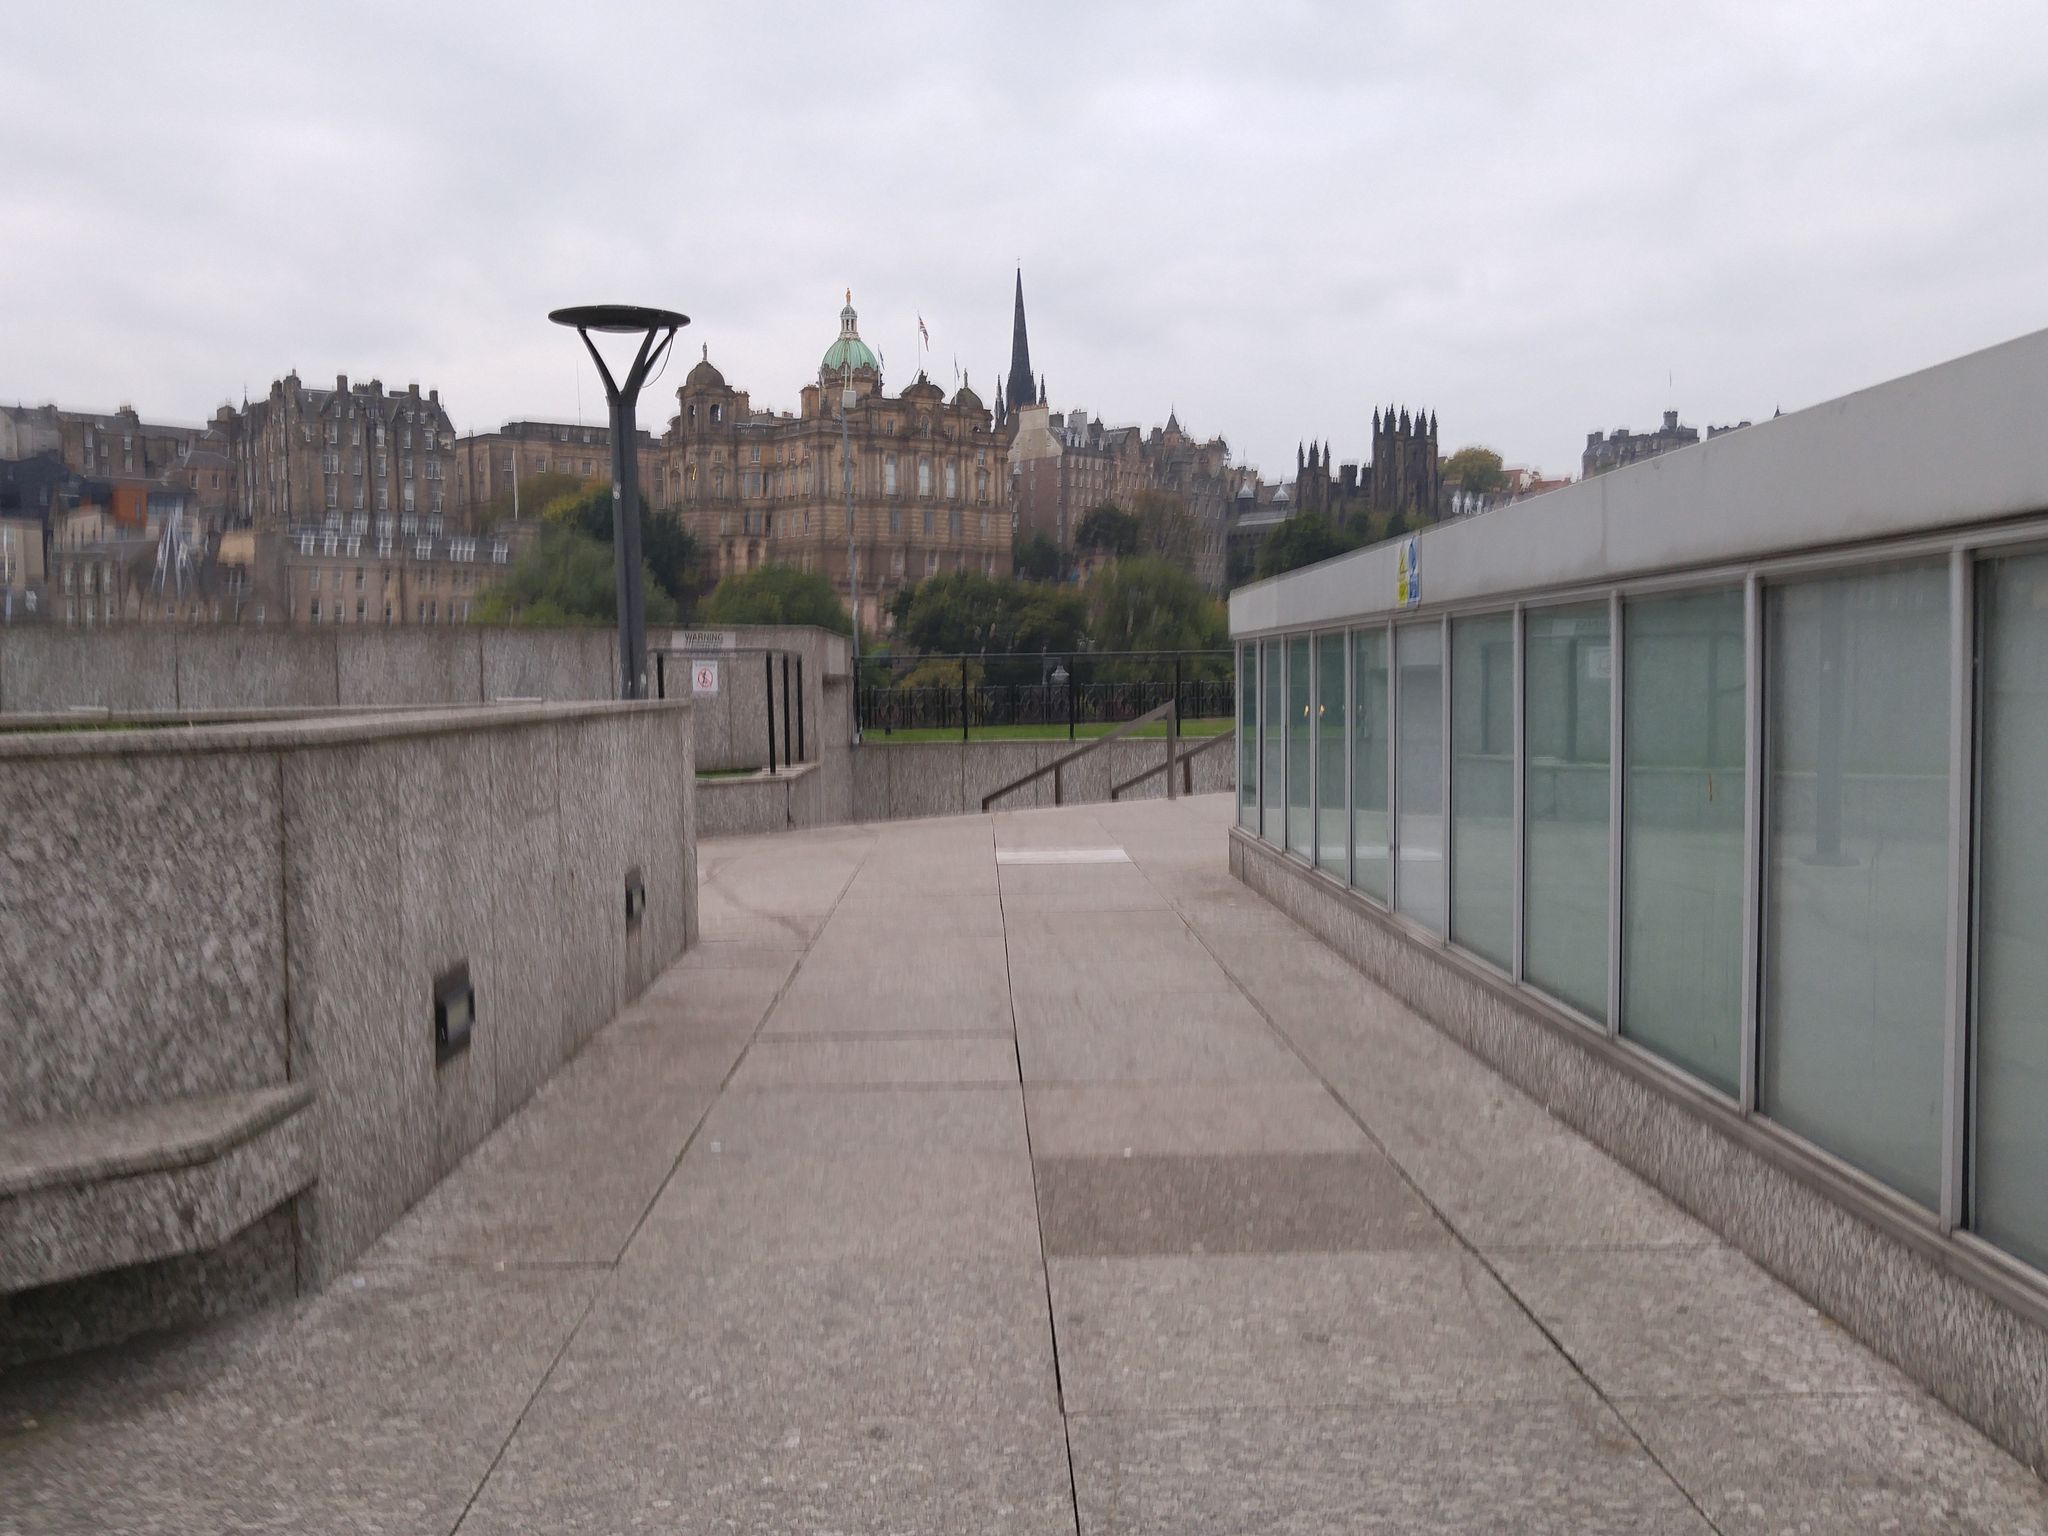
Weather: cloudy
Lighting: day
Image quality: good
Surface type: walking surface
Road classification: corridor
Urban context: urban centre
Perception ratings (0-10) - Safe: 5.69, Lively: 6.43, Beautiful: 6.27, Boring: 7.89, Depressing: 3.46, Wealthy: 5.57